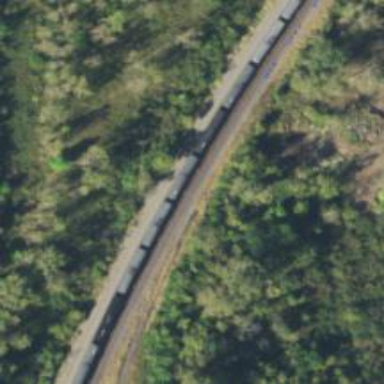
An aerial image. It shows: Railway siding with rails.